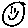
Label: smiley face